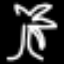
Label: palm tree